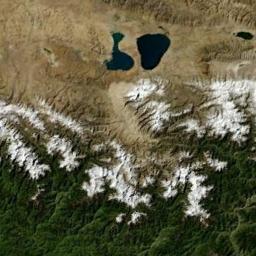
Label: snowberg